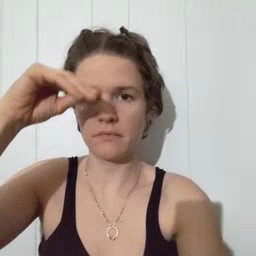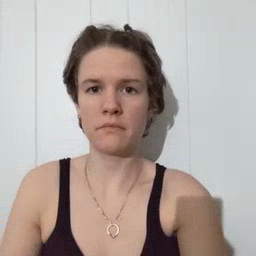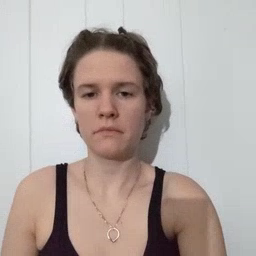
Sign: cowboy